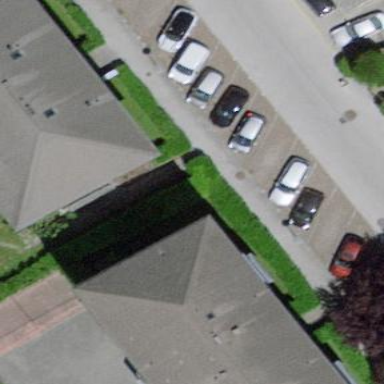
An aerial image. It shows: Parking lane.